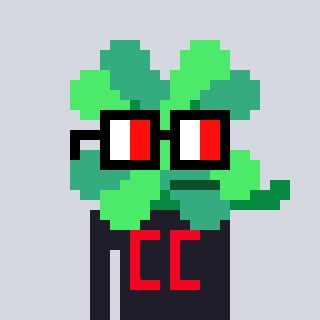
a pixel art character with square glasses with black frames and red eyes, a clover-shaped head and a grayscale-colored body on a cool background